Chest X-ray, PA view. Patient: 68 years old, sex M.
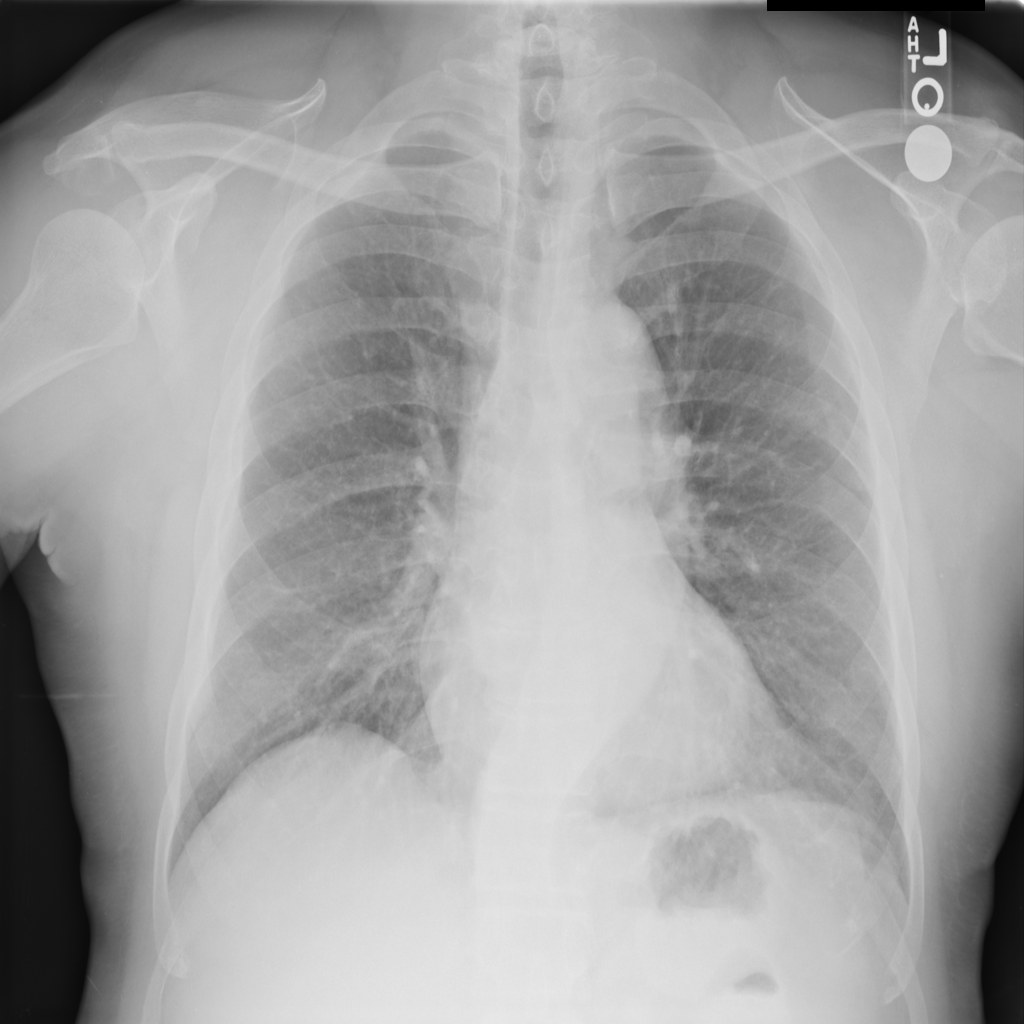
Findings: No Finding